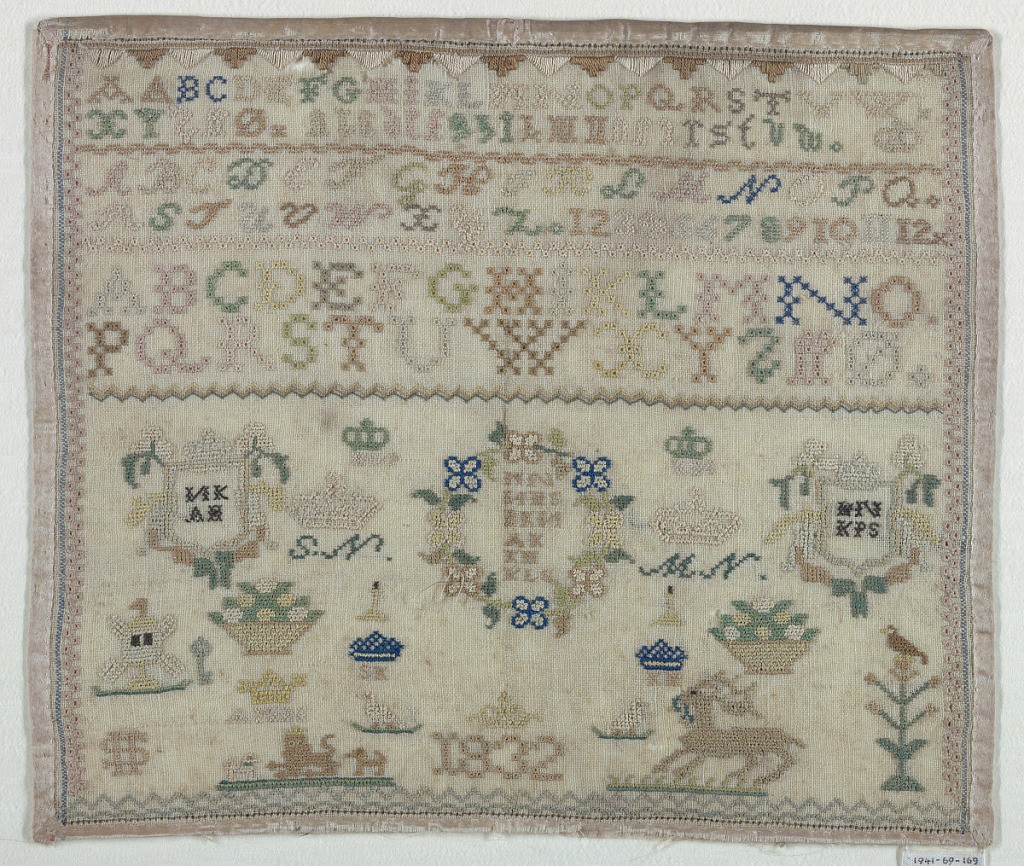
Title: Sampler
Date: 1832
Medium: silk embroidery, linen foundation, silk ribbon Technique: cross, eyelet and back stitches on plain weave
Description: Alphabets, numerals. Sets of initials in wreaths, on shields, and under crowns. Designs of animals, birds and flowers.